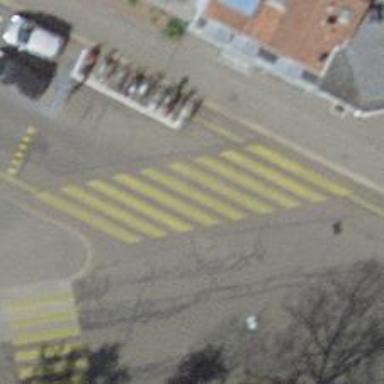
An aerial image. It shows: Uncontrolled zebra crossing on the road.